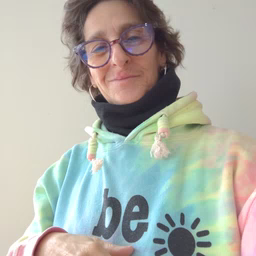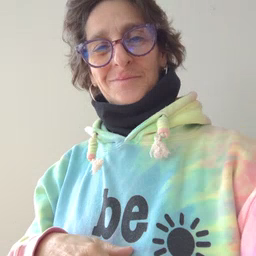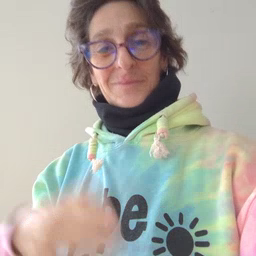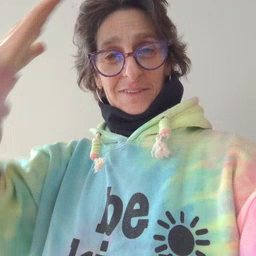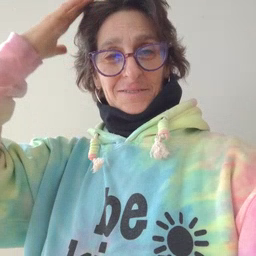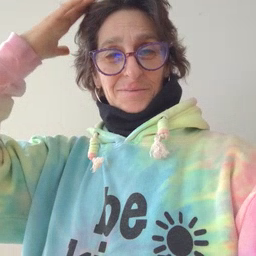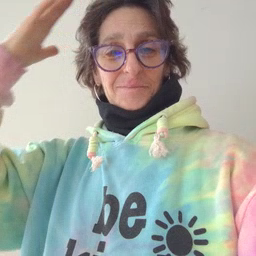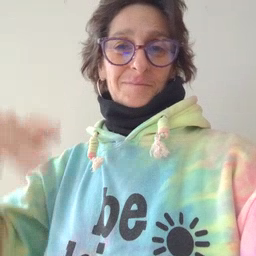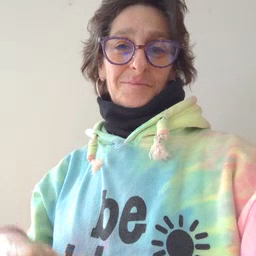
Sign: hat